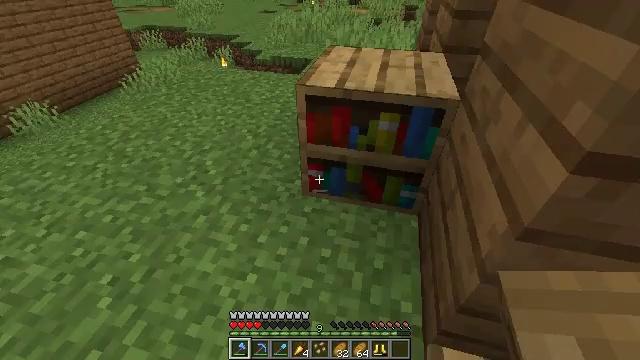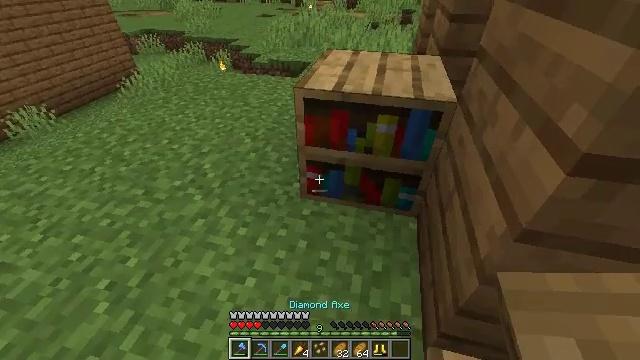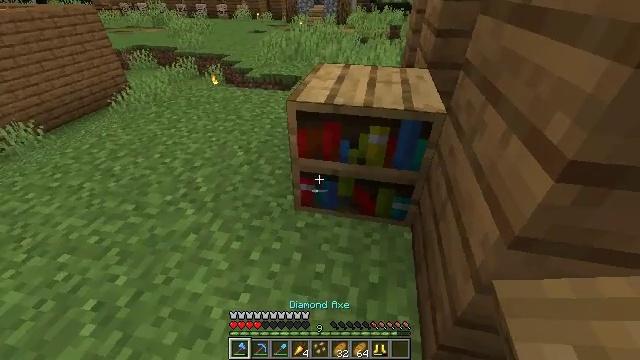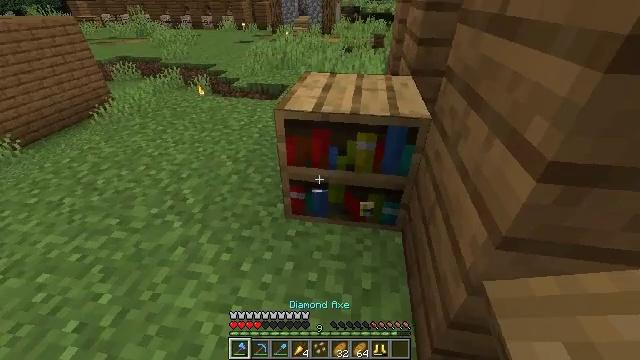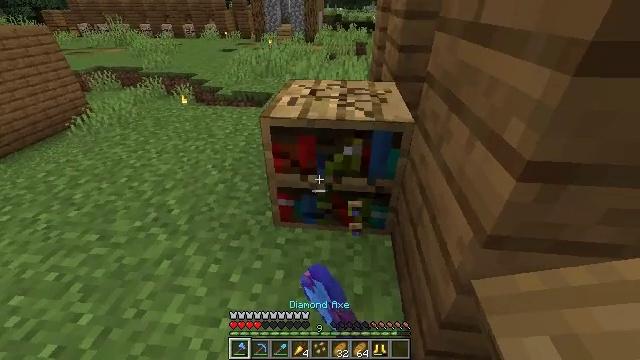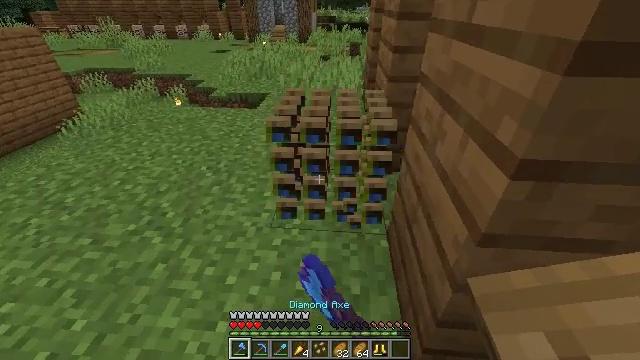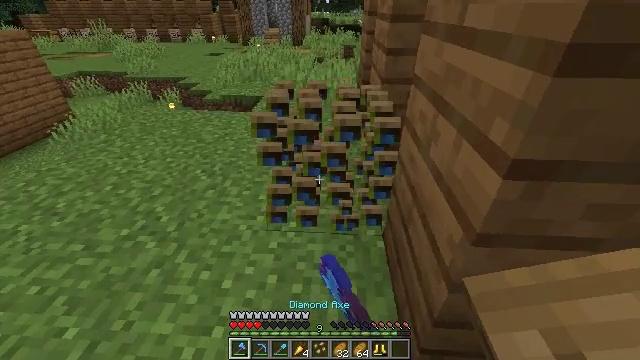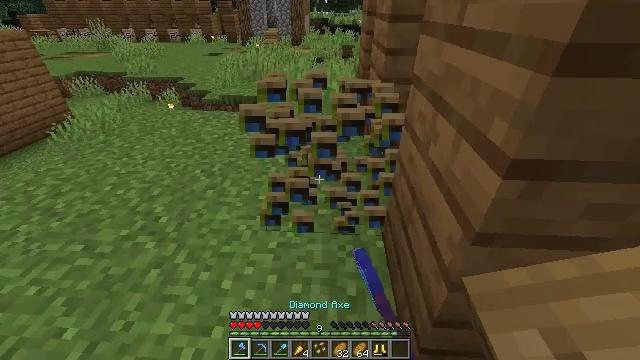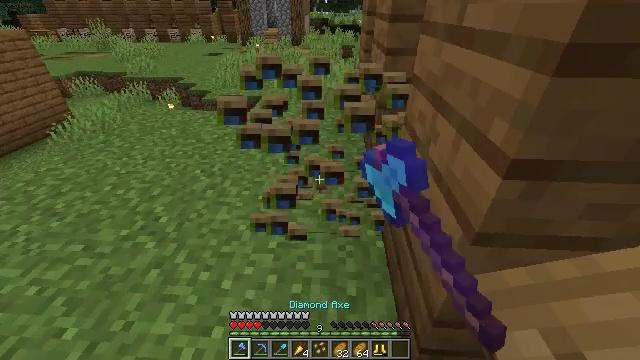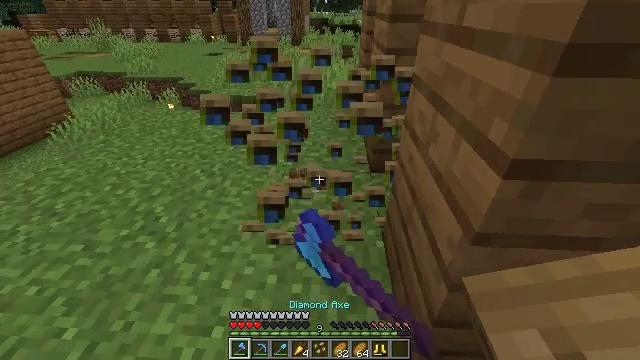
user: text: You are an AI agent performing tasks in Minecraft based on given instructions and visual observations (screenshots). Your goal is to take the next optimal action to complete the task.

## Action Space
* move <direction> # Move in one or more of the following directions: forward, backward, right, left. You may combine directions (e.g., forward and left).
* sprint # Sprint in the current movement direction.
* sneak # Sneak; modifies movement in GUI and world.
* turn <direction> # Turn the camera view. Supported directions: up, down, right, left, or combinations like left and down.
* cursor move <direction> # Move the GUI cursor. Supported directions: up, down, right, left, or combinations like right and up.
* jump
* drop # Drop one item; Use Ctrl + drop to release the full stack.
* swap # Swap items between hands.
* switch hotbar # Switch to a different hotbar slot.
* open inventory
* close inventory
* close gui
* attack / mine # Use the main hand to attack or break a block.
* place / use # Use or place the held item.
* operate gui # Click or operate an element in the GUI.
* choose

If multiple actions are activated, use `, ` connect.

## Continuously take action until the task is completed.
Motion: motion action
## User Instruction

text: Mine the bookshelf to gather resources.
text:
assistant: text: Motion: switch to hotbar 1
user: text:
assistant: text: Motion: turn right and up, switch to hotbar 1
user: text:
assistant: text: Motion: turn right and up, attack / mine, switch to hotbar 1
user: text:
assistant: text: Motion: turn right and up, attack / mine
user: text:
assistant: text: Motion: turn right, attack / mine
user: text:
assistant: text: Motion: turn right, attack / mine
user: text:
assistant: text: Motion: attack / mine
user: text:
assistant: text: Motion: attack / mine
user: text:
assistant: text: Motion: attack / mine
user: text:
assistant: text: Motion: attack / mine